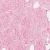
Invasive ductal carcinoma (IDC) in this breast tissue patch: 0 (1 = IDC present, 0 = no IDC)